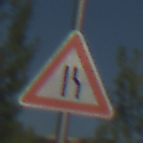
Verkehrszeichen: EinseitigVerengteFahrbahnRechts
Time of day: MorningAfternoon
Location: Outdoor (Nature)
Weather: Clear
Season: NotSpecified
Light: Natural